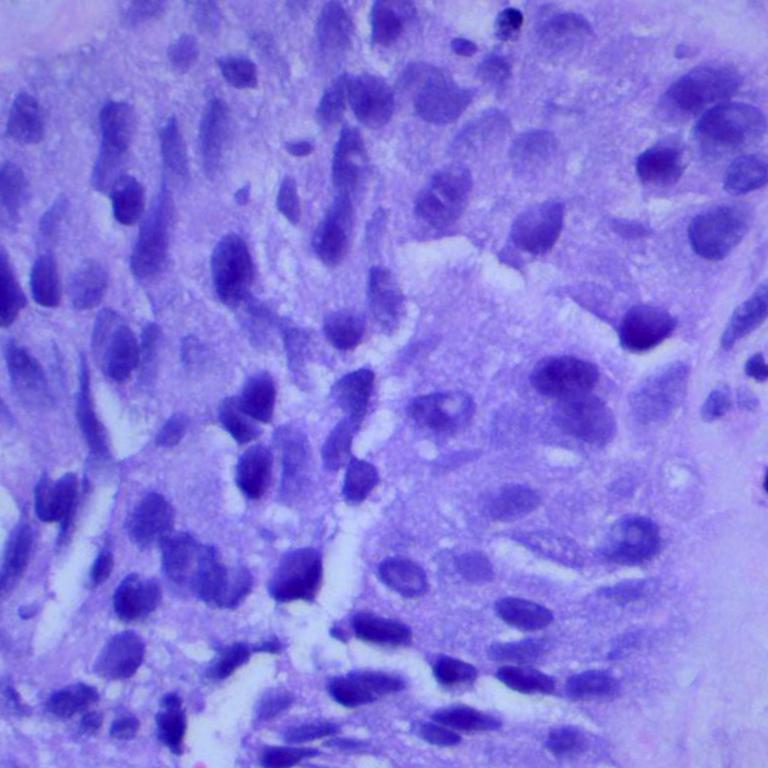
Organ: lung
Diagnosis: squamous carcinomas